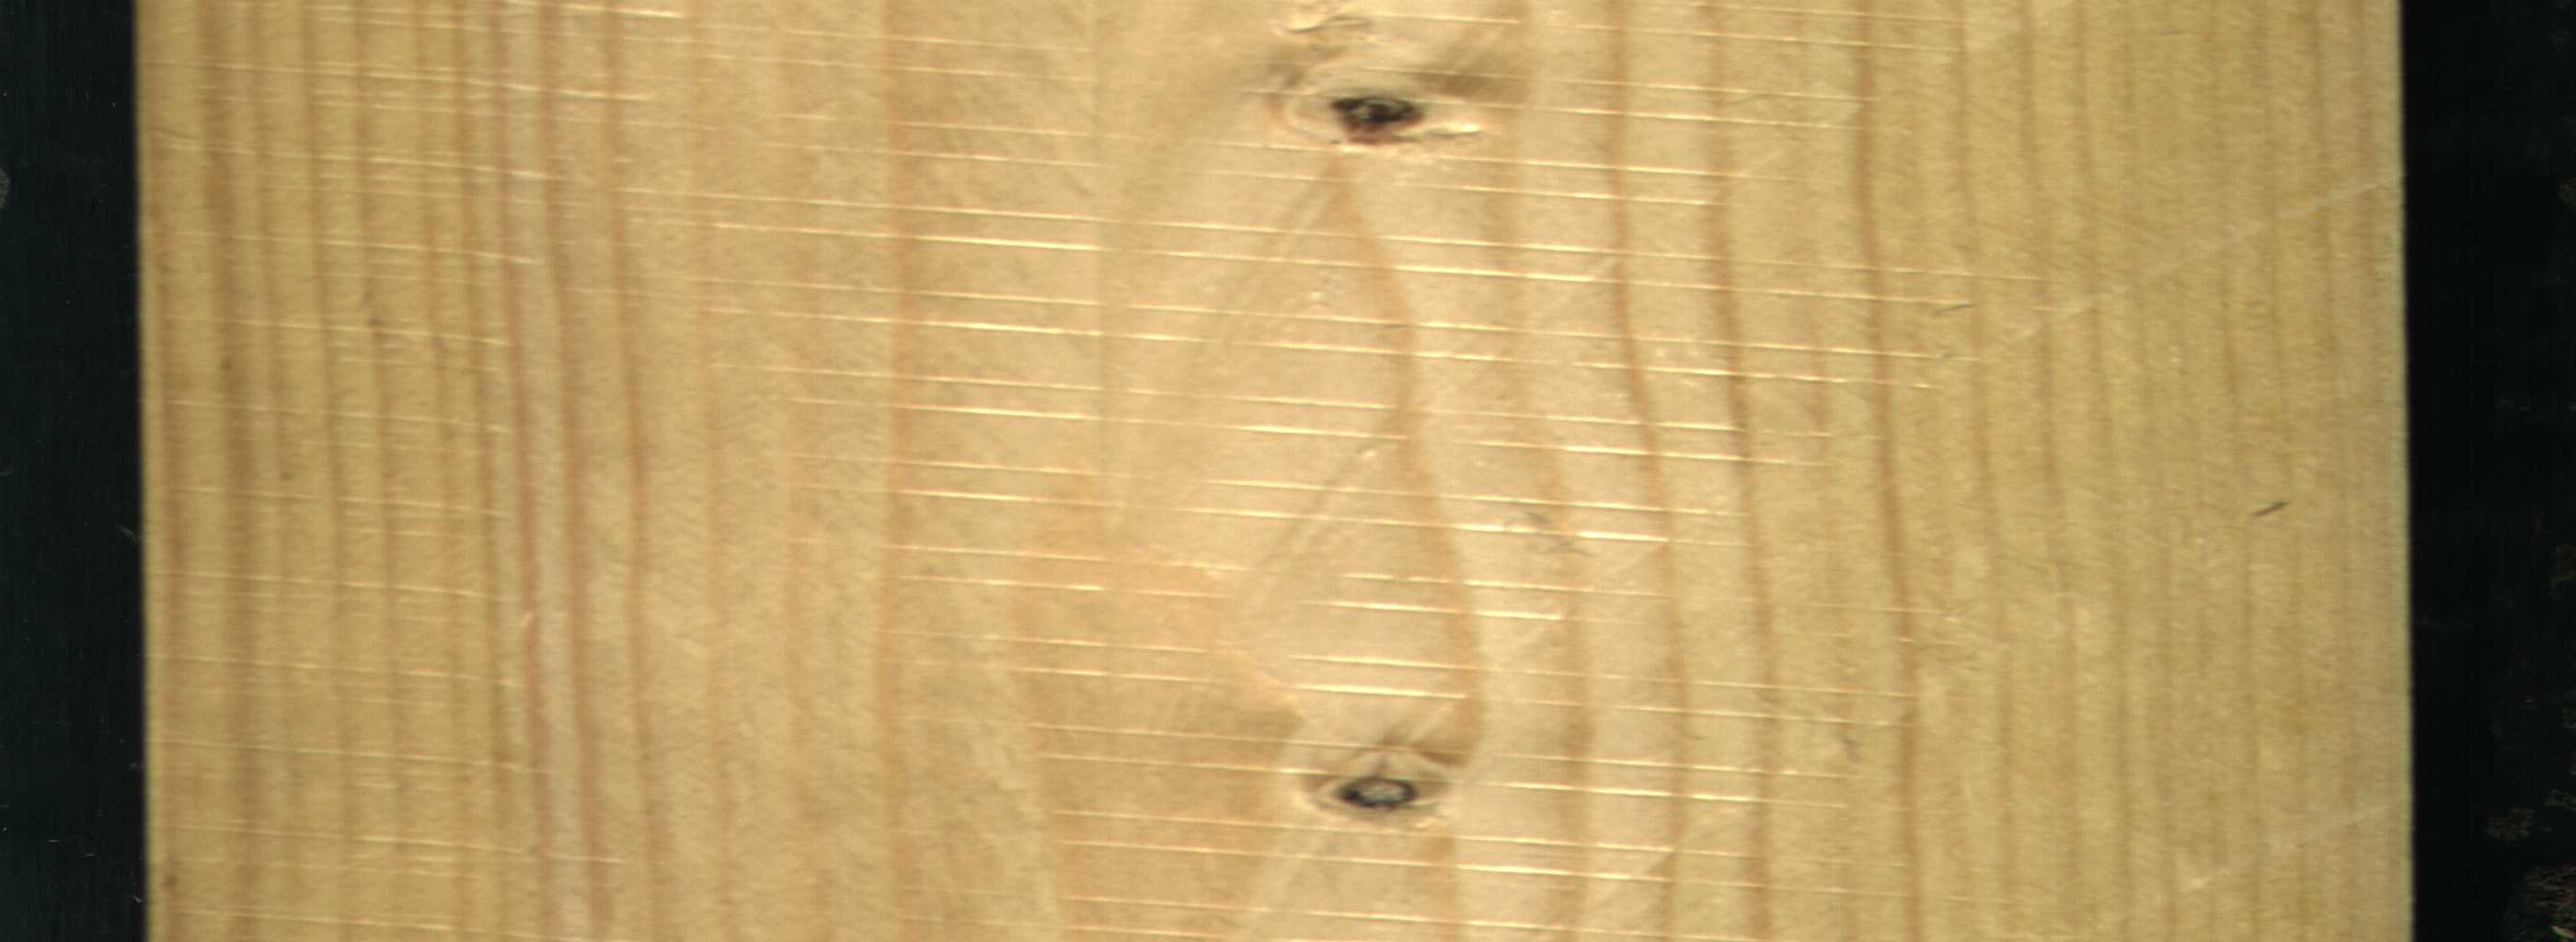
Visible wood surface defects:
Dead_Knot
Dead_Knot